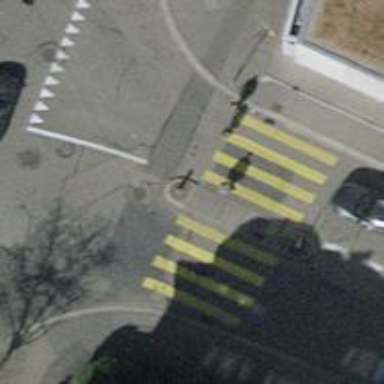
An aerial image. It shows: Uncontrolled zebra crossing with central island.